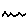
Label: zigzag